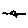
Label: fish